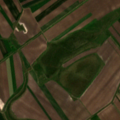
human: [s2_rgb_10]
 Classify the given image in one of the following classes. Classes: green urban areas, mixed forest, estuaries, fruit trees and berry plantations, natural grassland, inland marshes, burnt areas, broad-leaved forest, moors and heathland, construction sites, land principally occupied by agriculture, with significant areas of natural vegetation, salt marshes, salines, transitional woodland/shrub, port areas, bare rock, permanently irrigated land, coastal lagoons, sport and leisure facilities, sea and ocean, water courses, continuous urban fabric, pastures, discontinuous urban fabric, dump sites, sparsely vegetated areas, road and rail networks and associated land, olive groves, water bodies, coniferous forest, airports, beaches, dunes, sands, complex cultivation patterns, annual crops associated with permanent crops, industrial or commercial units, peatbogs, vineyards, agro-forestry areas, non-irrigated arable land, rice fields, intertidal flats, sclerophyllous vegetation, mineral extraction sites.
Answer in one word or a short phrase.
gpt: non-irrigated arable land, complex cultivation patterns